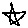
Label: star